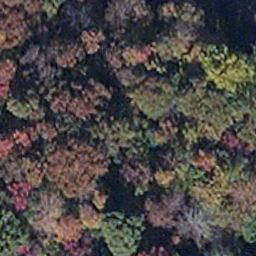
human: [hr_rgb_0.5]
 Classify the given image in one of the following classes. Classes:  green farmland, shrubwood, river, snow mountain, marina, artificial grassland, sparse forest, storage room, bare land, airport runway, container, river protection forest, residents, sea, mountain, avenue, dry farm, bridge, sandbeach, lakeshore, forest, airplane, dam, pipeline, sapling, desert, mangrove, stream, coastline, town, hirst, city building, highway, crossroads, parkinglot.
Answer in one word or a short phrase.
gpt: mangrove